Question: I'm having a problem with UICollectionView with paging enabled. Each cell will cover whole screen, so only 1 cell is visible at a time
In the main view I have UICollectionView, and when user swipes to other cell, the navigation title will change accroding to the new cell, this works perfectly when users swipe properly, meaning that when swipe, UICollectionView push whole new cell to the screen
However, when users swipe just a little bit to reveal the next cell, then move back to current showing cell, the navigation title is changed, but the content is still current one
Does anyone have any idea how to solve this issue?
I attached image here for illustration
Thank you very much
Here's my code:
'''
-(UICollectionViewCell *)collectionView:(UICollectionView *)collectionView cellForItemAtIndexPath:(NSIndexPath *)indexPath{
SingleLabViewCollectionScrollCell *cell = [collectionView dequeueReusableCellWithReuseIdentifier:collectionCellID forIndexPath:indexPath];
if (cell == nil){
NSArray *nib = [[NSBundle mainBundle] loadNibNamed:@"SingleLabViewCollectionScrollCell" owner:self options:nil];
cell = [nib objectAtIndex:0];
}
// hide
[cell.viewMain2 setHidden:YES];
[cell.viewMain3 setHidden:YES];
[cell.viewBubble2 setHidden:YES];
[cell.viewBubble3 setHidden:YES];
// set text view
[cell.lblLabText setFont:FONT_AVANT_BOOK(cell.lblLabText.font.pointSize)];
[cell.textview setScrollEnabled:YES];
[cell.textview setUserInteractionEnabled:YES];
NSDictionary *thisDict = [dictLabContentPlist valueForKey:self.titleName];
if(thisDict != nil){
NSDictionary *thisDictContent = [thisDict objectForKey:@"Text"];
NSString *content = [thisDictContent valueForKey:@"Content"];
NSAttributedString *ctAttri = [self attributedMessageFromMessage:content];
UITapGestureRecognizer *gesture = [[UITapGestureRecognizer alloc]initWithTarget:self action:@selector(messageTapped:)];
[cell.textview addGestureRecognizer:gesture];
cell.textview.attributedText = ctAttri;
cell.lblLabText.text = [thisDictContent valueForKey:@"Title"];
}
// expand textview according to text
[cell.textview sizeToFit];
[cell.textview layoutIfNeeded];
cell.textview.backgroundColor = [UIColor clearColor];
CGRect rect = cell.viewDescription.frame;
rect.size.height = cell.textview.contentSize.height + 40;
cell.viewDescription.frame = rect;
[cell.viewMain.layer setCornerRadius:5];
[cell.viewMain2.layer setCornerRadius:5];
[cell.viewMain3.layer setCornerRadius:5];
[cell.viewDescription.layer setCornerRadius:5];
// set scrollview contentsize
rect.size.height += 400;
cell.cellScrollView.contentSize = rect.size;
[cell.cellScrollView setScrollEnabled:YES];
[cell.cellScrollView scrollsToTop];
// set bubble view
[cell.btnSeeMore addTarget:self action:@selector(expand:) forControlEvents:UIControlEventTouchUpInside];
// get data for this testID
for(int i = 0; i < self.arrayTestIDs.count; i++){
if([self.arrayTestIDs[i] isEqualToString:currentID]){
currentIndex = i;
break;
}
}
// load 1st time
if(firstTimeOpenThisView){
cell.lblTestName.text = self.arrayTestNames[currentIndex];
self.titleName = self.arrayTestNames[currentIndex];
currentID = self.arrayTestIDs[currentIndex];
}else{
currentIndex ++;
// set title name
cell.lblTestName.text = self.arrayTestNames[indexPath.row];
self.titleName = self.arrayTestNames[indexPath.row];
currentID = self.arrayTestIDs[indexPath.row];
}
NSMutableDictionary *postData = [[NSMutableDictionary alloc] init];
[postData setValue:singleton.ACCESS_TOKEN forKey:@"token"];
[postData setValue:currentID forKey:@"testId"];
// this is new block that check db when click next
NSArray *fetchObjects = [singleton loadDataFromTable:@"TestData"];
// first load data from DB
isDataExist = false;
for(NSManagedObject *item in fetchObjects){
if ([[item valueForKey:@"testID"] isEqualToString:[NSString stringWithFormat:@"%@",currentID]]) {
dataResponseDict = [item valueForKey:@"data"];
NSDictionary *commonDict = [dataResponseDict objectForKey:@"Common"];
cell.lblLeftValue.text = [commonDict valueForKey:@"min"];
cell.lblLeftLevel.text = [commonDict valueForKey:@"statusBegin"];
cell.lblUnit.text = [commonDict valueForKey:@"avg"];
cell.lblRightLevel.text = [commonDict valueForKey:@"statusEnd"];
cell.lblRightValue.text = [commonDict valueForKey:@"max"];
dataResponseArray = [dataResponseDict objectForKey:@"LabReport"];
//kenvu
NSDictionary *testDict = [dataResponseArray[0] objectForKey:@"Test"];
NSString *resultStr = [testDict valueForKey:@"result"];
if([resultStr isKindOfClass:[NSNull class]])
numberOfRows = 1;
else
numberOfRows = 2;
[self loadDataIntoCell:cell indexPath:indexPath];
isDataExist=true;
}
}
if(!isDataExist){ // even data exist, still needs to download from server for latest labs data
clvMain.hidden = YES;
[self showHud];
[ws downloadDataWithMethod:@"viewlab" requestMethod:@"POST" data:postData completionBlock:^(NSDictionary *resultDict){
NSDictionary *tmpDict = [resultDict valueForKey:WS_RESULT_DATA];
dataResponseDict = [resultDict valueForKey:WS_RESULT_DATA];
if(dataResponseDict != NULL && ![dataResponseDict isKindOfClass:[NSNull class]] && dataResponseDict.count > 0){
// remove existing data for this category id
for(NSManagedObject *item in fetchObjects){
if ([[item valueForKey:@"testID"] isEqualToString:[NSString stringWithFormat:@"%@",currentID]]) {
[singleton deleteObjectFromDB:item];
}
}
// save data to db
NSMutableDictionary *dataToSave = [[NSMutableDictionary alloc]init];
[dataToSave setObject:[NSString stringWithFormat:@"%@",currentID] forKey:@"testID"];
[dataToSave setObject:tmpDict forKey:@"data"];
[singleton saveNewData:dataToSave forTable:@"TestData"];
// only reload data if no data in DB
if(!isDataExist){
NSDictionary *commonDict = [dataResponseDict objectForKey:@"Common"];
cell.lblLeftValue.text = [commonDict valueForKey:@"min"];
cell.lblLeftLevel.text = [commonDict valueForKey:@"statusBegin"];
cell.lblUnit.text = [commonDict valueForKey:@"avg"];
cell.lblRightLevel.text = [commonDict valueForKey:@"statusEnd"];
cell.lblRightValue.text = [commonDict valueForKey:@"max"];
dataResponseArray = [dataResponseDict objectForKey:@"LabReport"];
//kenvu
NSDictionary *testDict = [dataResponseArray[0] objectForKey:@"Test"];
NSString *resultStr = [testDict valueForKey:@"result"];
if([resultStr isKindOfClass:[NSNull class]])
numberOfRows = 1;
else
numberOfRows = 2;
[self loadDataIntoCell:cell indexPath:indexPath];
}
}else{ // if data == nil, still show static info
numberOfRows = 1;
cell.lblLeftValue.text = cell.lblLeftLevel.text = cell.lblUnit.text = cell.lblRightLevel.text = cell.lblRightValue.text = @"";
[self loadDataIntoCell:cell indexPath:indexPath];
}
[self hideHud];
clvMain.hidden = NO;
}];
}
firstTimeOpenThisView = false;
return cell;
}
-(void)loadDataIntoCell:(SingleLabViewCollectionScrollCell *)cell indexPath:(NSIndexPath*)indexPath{
if(indexPath.row == self.arrayTestIDs.count - 1){
btnNext.hidden = YES;
}else{
btnNext.hidden = NO;
}
if(indexPath.row == 0){
btnPrevious.hidden = YES;
}else{
btnPrevious.hidden = NO;
}
// set navigation title
titleView.lblTestName.text = self.titleName;
[titleView.lblTestName setFont:FONT_AVANT_BOOK(cell.lblTestName.font.pointSize)];
.....
}
'''

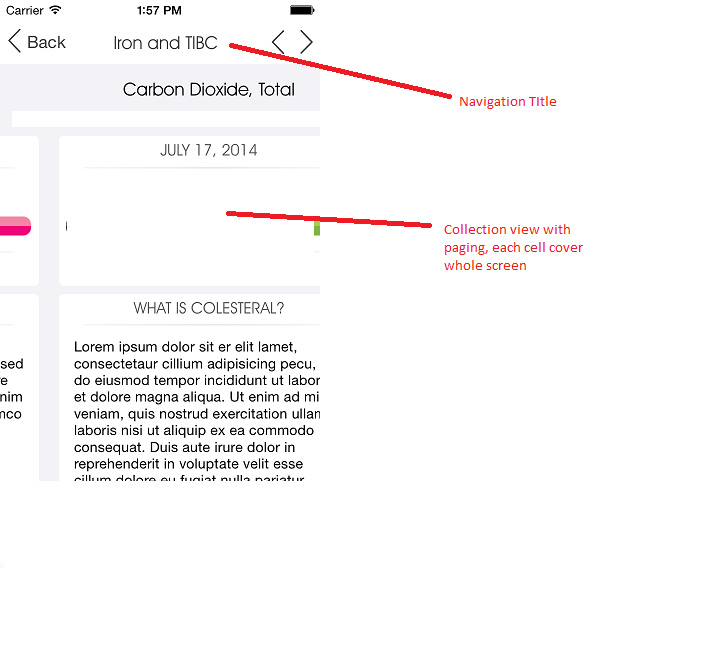
Answer: I found the solution for this.
By using scrollViewDidEndDecelerating, I just add a delay of 0.1 second before getting visibleCells of UICollectionView, and it always return correct visible cell